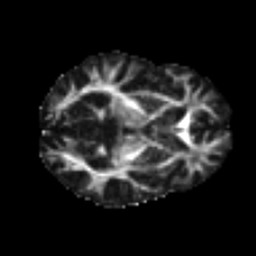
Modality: FA
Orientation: axial
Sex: female
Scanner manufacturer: ge
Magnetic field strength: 3 T
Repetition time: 7 s
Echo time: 0.08 s